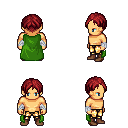
a pixel art fantasy rpg character, male body template, human, tanned skin, green cape, gold greaves, brunette parted hairstyle, white cloth bandages, brown shoes, four views (front, back, left, right), 2x2 character sprite sheet, small pixel art, hard edges, no anti-aliasing